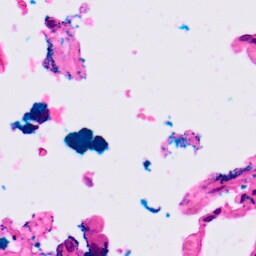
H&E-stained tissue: Lung